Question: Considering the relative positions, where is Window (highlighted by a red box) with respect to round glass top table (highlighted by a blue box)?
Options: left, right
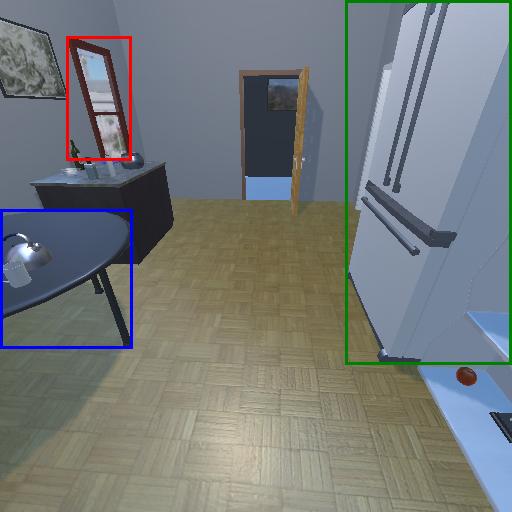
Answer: left